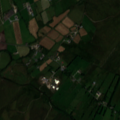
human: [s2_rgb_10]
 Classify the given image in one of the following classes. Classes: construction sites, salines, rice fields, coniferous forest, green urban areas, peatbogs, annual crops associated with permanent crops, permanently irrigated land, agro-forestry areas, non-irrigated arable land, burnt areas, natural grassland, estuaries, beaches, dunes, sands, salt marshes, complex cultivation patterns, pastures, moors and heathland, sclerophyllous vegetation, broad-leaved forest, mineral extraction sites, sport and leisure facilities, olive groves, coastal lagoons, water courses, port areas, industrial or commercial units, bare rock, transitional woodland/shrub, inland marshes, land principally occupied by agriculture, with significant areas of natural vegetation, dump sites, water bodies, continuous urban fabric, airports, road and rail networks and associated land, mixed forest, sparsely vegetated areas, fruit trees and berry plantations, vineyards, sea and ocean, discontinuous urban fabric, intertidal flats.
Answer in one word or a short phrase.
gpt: pastures, moors and heathland, peatbogs